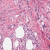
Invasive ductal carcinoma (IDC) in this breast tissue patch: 0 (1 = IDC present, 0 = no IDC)